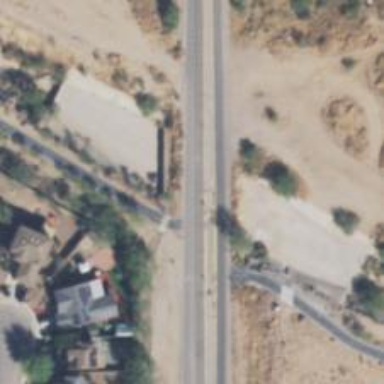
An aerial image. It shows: Secondary road on asphalt bridge.